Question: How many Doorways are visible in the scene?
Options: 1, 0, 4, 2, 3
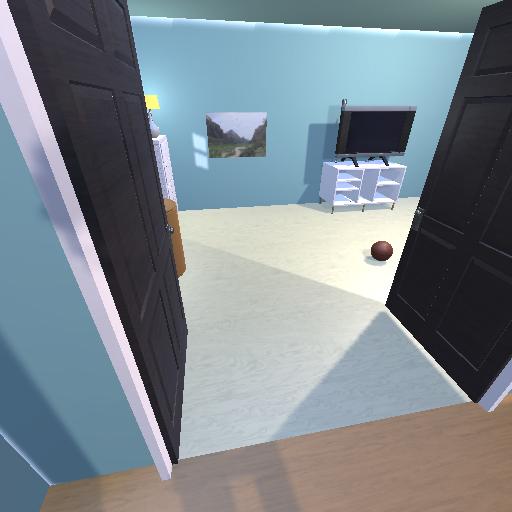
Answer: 1